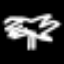
Label: palm tree